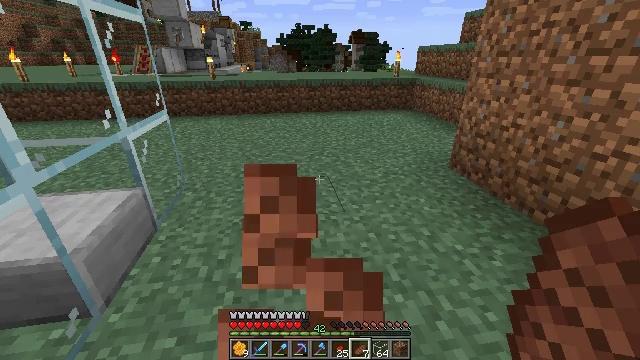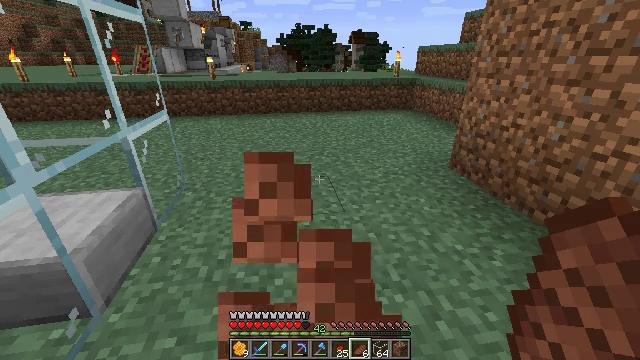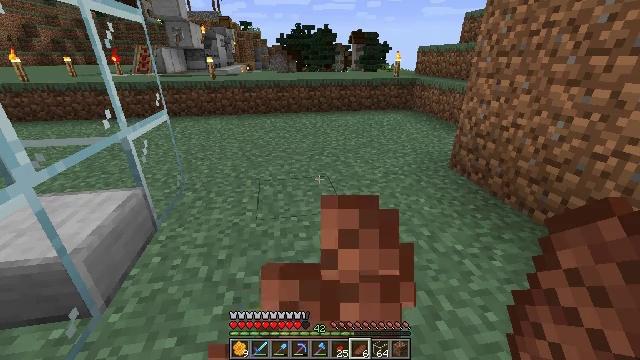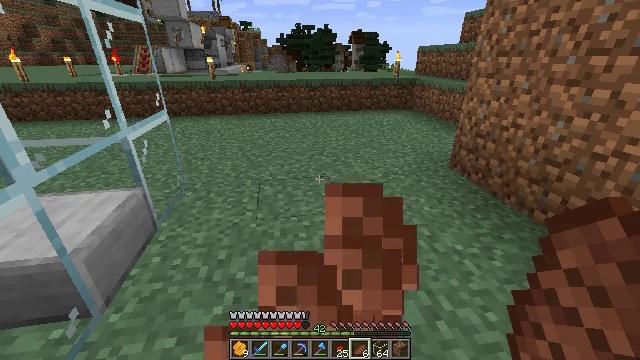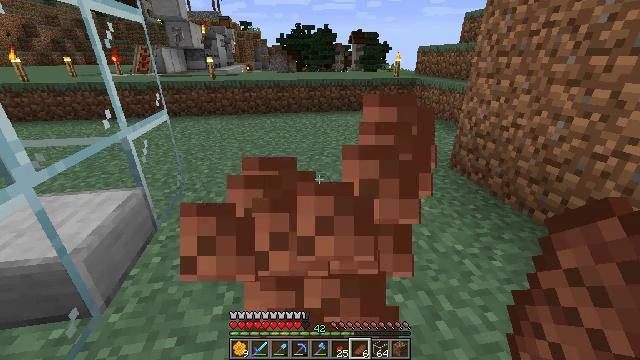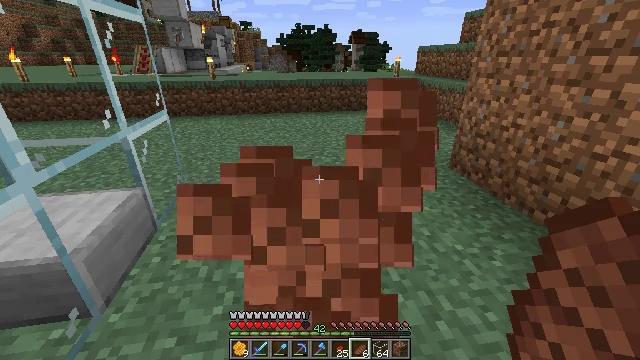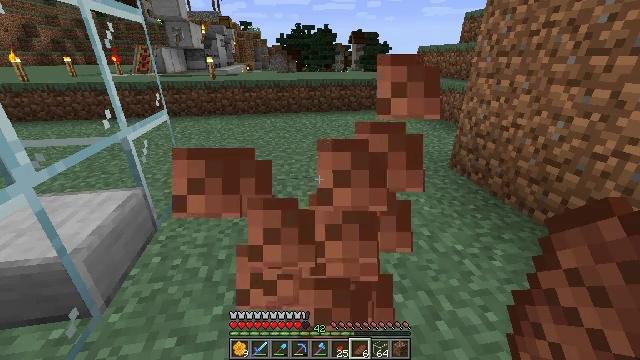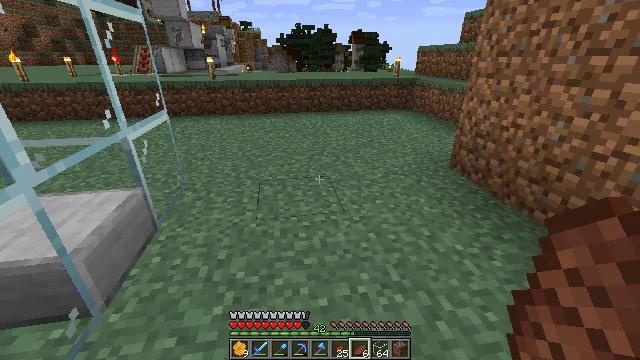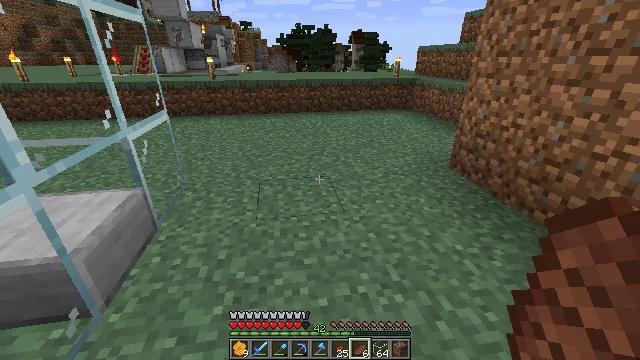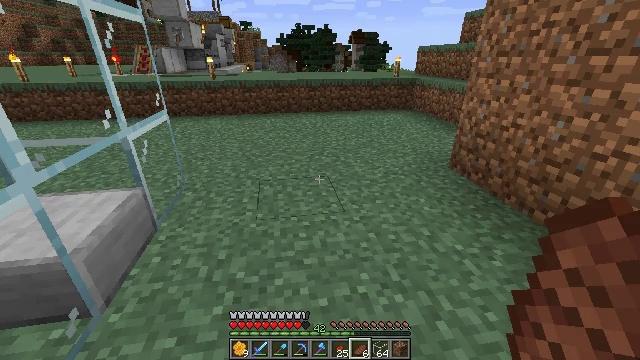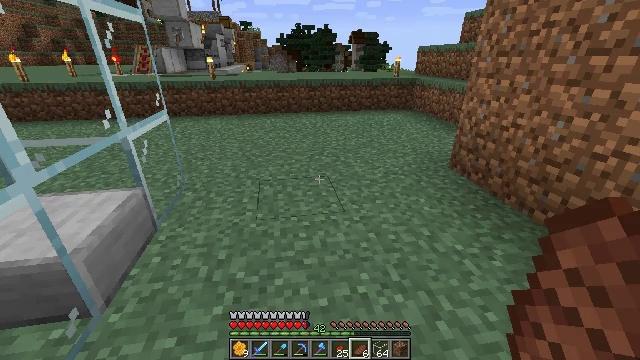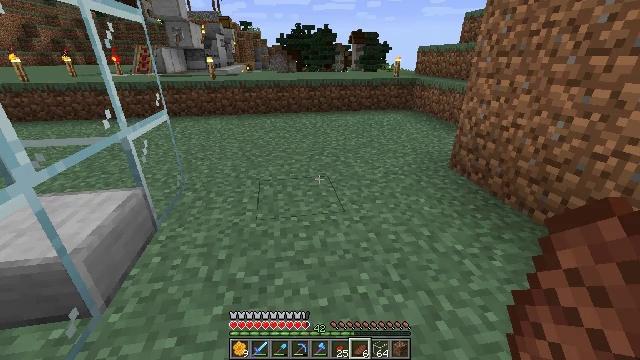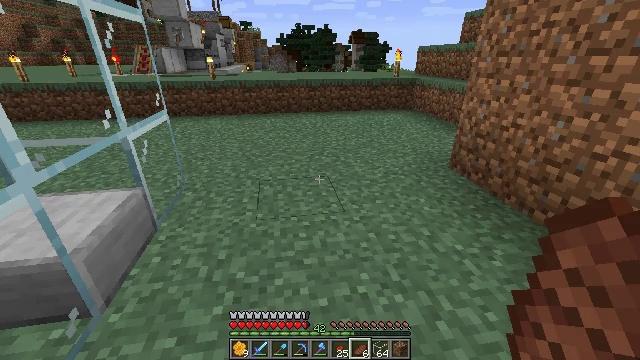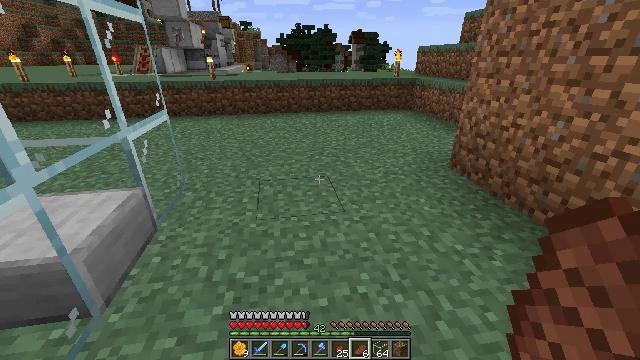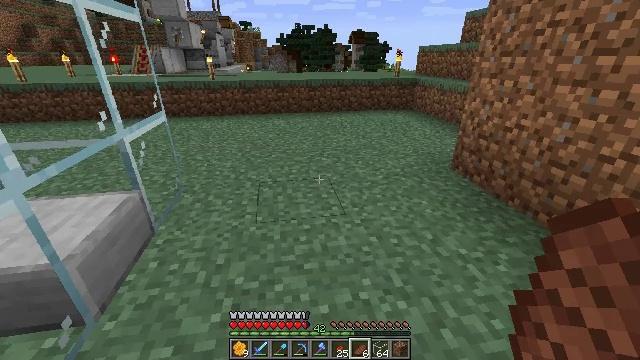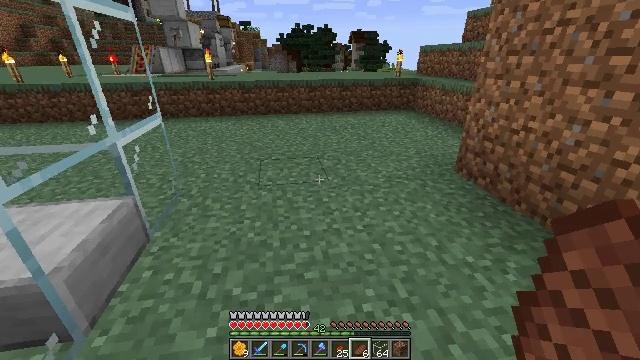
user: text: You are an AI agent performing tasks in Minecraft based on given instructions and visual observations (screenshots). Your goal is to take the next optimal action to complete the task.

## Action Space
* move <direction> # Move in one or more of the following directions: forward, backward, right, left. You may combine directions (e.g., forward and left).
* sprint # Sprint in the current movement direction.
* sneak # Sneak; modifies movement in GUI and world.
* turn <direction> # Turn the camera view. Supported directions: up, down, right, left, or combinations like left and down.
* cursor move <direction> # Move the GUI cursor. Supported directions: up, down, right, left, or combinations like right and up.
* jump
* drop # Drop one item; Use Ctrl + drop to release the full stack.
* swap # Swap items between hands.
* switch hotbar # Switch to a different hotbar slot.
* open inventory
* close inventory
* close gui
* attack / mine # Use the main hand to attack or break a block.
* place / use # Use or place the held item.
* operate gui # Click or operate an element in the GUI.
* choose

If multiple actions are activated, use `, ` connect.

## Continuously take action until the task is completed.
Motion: motion action
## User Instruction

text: Break the smooth stone slab to reuse it.
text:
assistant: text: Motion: use / place
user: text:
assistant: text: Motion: use / place
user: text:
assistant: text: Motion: use / place
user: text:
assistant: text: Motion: use / place
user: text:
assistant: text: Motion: use / place
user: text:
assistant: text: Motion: use / place
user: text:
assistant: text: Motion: use / place
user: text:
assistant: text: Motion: use / place
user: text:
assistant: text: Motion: use / place
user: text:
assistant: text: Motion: use / place
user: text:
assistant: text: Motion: use / place
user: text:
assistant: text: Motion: use / place
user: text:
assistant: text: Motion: use / place
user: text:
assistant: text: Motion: move forward, use / place
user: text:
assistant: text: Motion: move forward
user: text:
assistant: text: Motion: move forward
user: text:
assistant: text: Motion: move forward
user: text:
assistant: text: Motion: move forward, turn left
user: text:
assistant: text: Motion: move forward, turn left
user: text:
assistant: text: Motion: move forward and move right, turn left
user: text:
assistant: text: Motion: move forward and move right, turn left
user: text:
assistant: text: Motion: move forward and move right, turn left
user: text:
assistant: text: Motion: move forward and move right, turn left and up
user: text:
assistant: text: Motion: move right, turn left and up
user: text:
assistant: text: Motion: turn left and up
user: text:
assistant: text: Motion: no_op
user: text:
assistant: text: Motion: no_op
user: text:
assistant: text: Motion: no_op
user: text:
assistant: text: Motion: no_op
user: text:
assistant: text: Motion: turn right